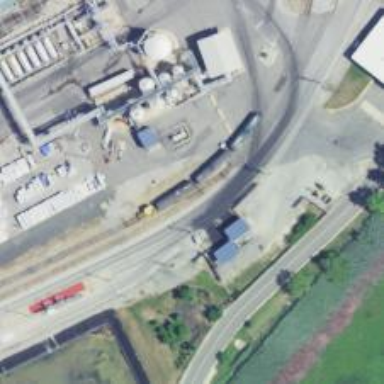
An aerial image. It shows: Rail spur service.